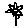
Label: flower